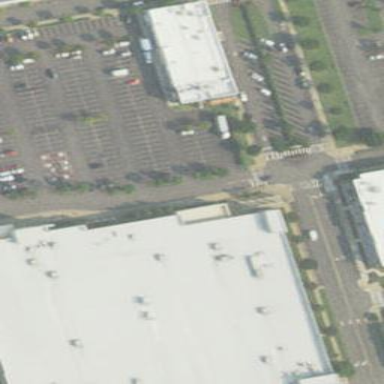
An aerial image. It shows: Department store building.